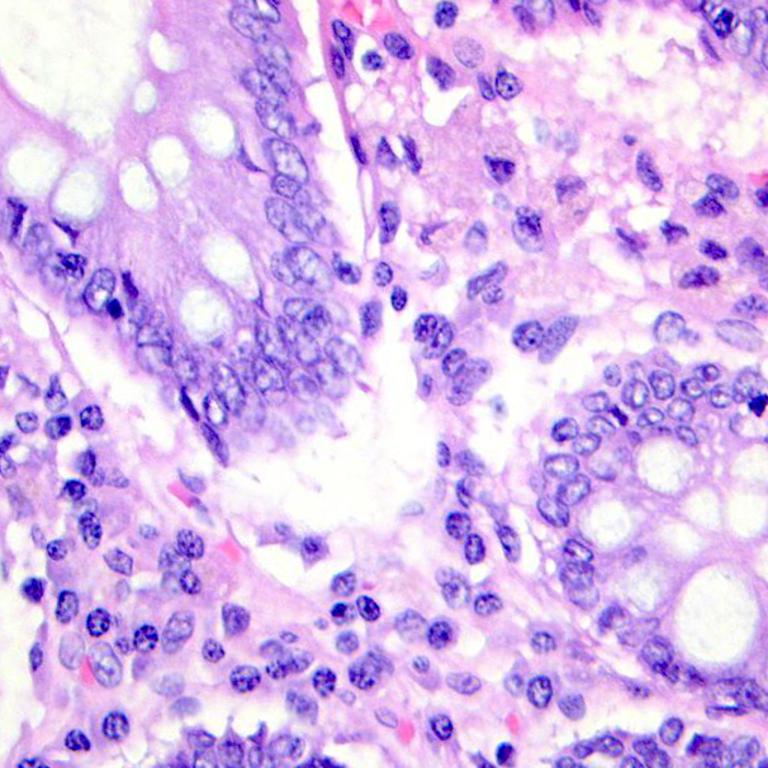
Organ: colon
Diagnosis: benign